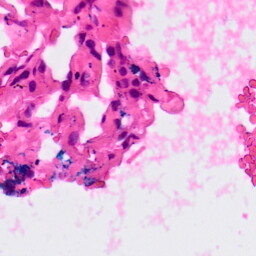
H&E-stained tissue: Lung